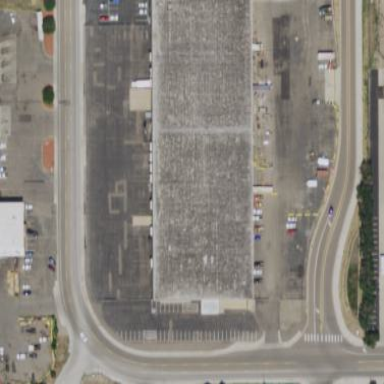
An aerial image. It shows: Warehouse building.